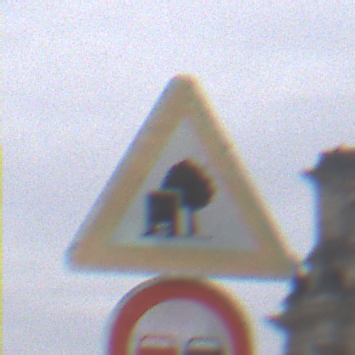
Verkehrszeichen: UnzureichendesLichtraumprofil
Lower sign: Ueberholverbot
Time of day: Midday
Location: Outdoor (Suburban)
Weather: Overcast
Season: NotSpecified
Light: Natural